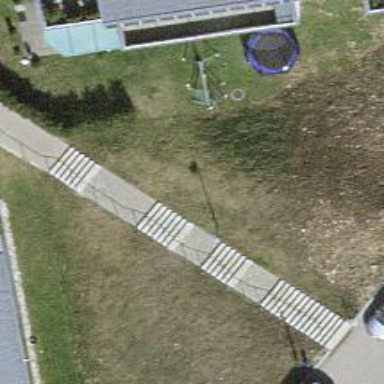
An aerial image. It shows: Set of steps on the road.